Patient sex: M
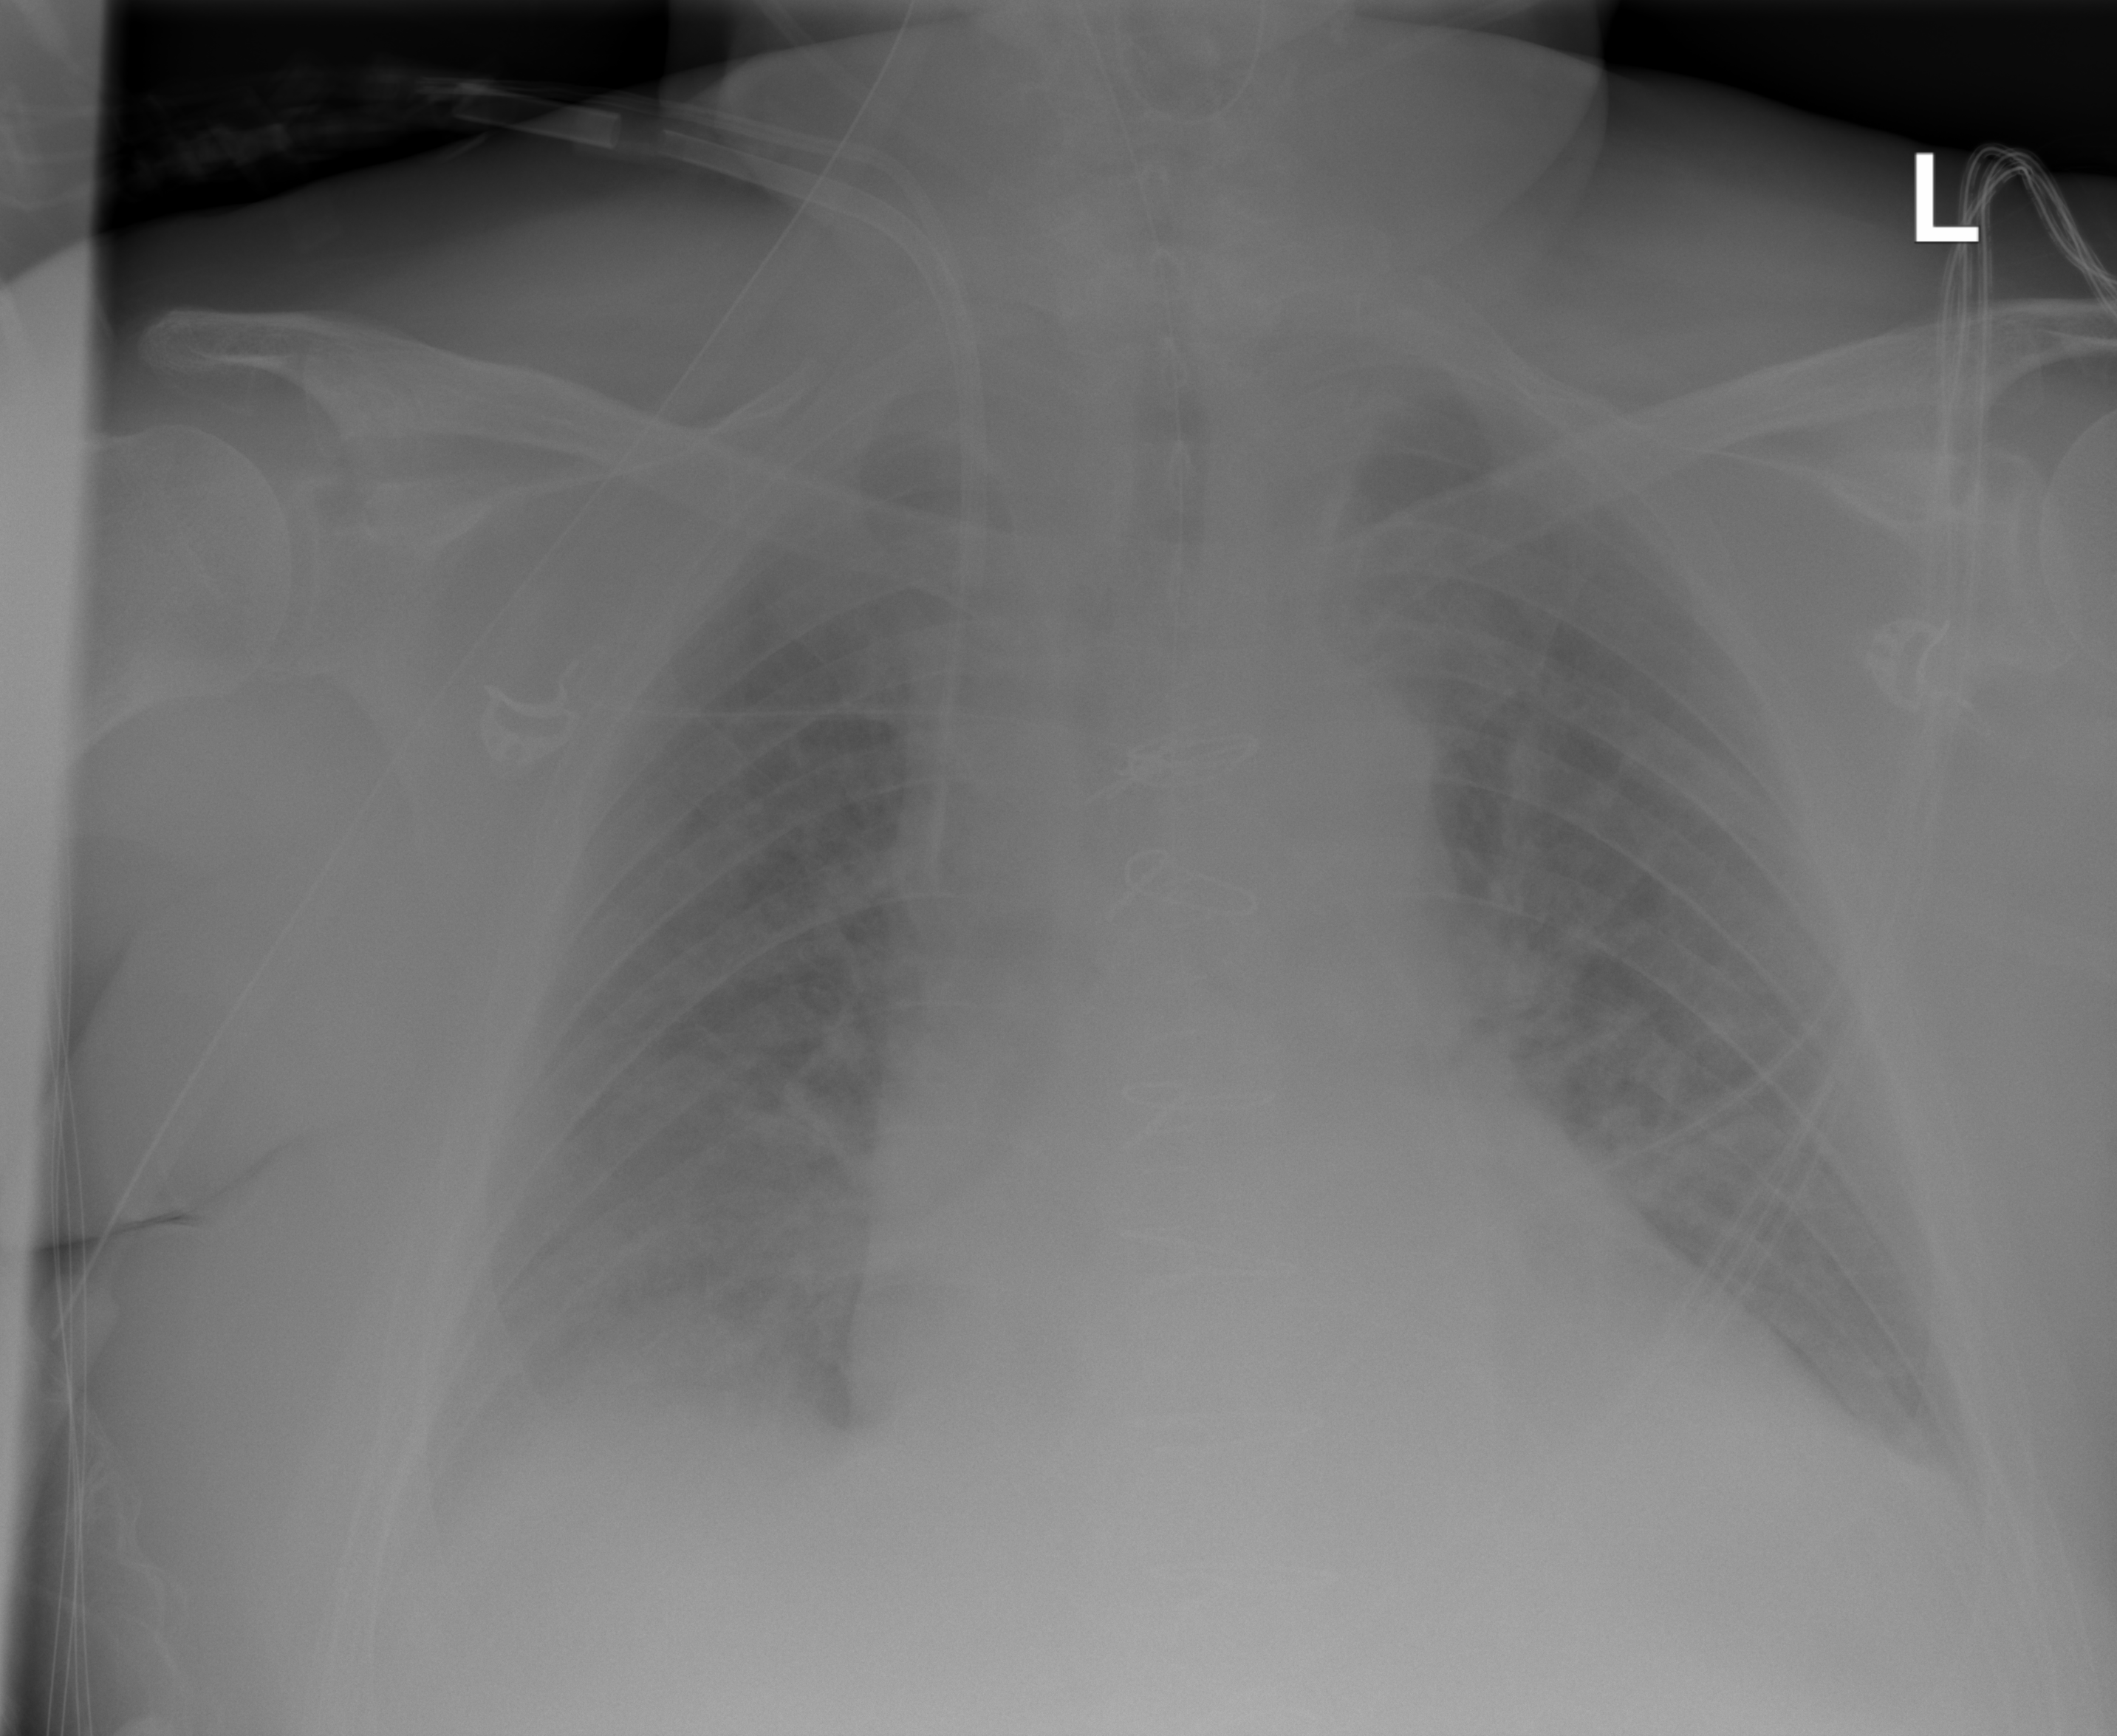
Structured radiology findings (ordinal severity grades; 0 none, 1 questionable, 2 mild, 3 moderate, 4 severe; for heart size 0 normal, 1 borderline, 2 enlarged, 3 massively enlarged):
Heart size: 1
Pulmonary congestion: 3
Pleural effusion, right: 2
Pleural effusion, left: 2
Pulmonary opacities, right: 2
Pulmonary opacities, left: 2
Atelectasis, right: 2
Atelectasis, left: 2